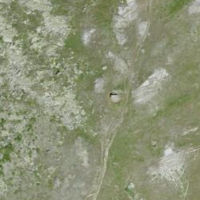
EUNIS habitat code: 31
Species observed at this site:
Euphrasia alpina